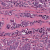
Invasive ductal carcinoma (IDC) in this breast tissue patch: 1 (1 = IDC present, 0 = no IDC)